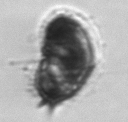
Label: Amylax